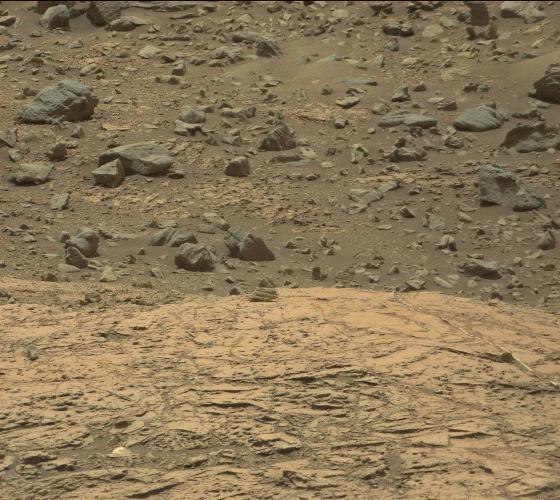
Terrain classes present: Gravel / Sand / Soil, Rock, Shadow